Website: bh-photo
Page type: receipt
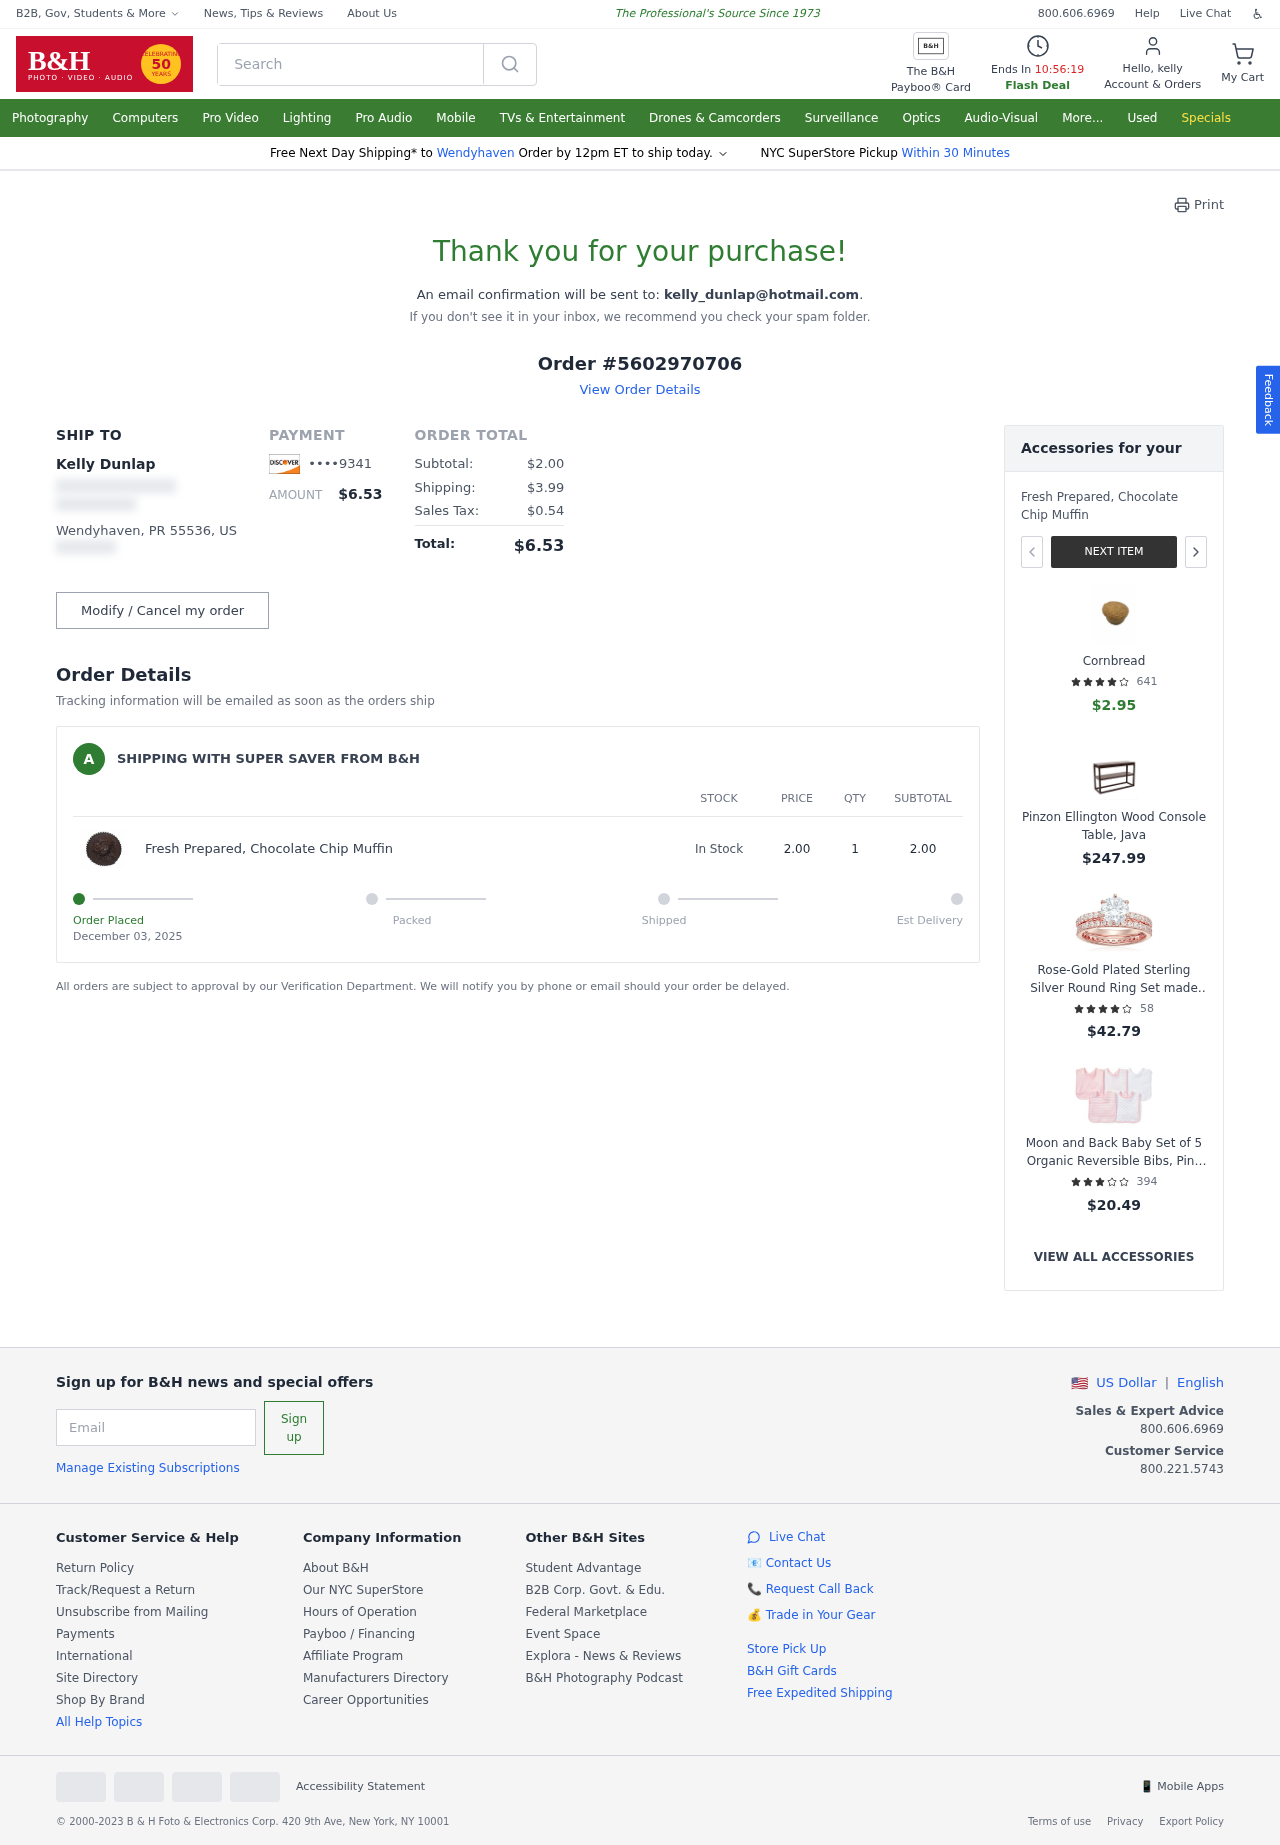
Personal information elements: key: PII_CARD_LAST4
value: ••••9341
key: PII_CITY
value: Wendyhaven
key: PII_EMAIL
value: kelly_dunlap@hotmail.com
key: PII_FIRSTNAME
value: kelly
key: PII_FULLNAME
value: Kelly Dunlap
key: PII_CITY_STATE_ZIP
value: Wendyhaven, PR 55536
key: PII_COUNTRY_CODE
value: US
Product elements: key: PRODUCT1_NAME
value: Fresh Prepared, Chocolate Chip Muffin
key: PRODUCT1_PRICE
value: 2
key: PRODUCT1_QUANTITY
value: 1
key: PRODUCT2_NAME
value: Cornbread
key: PRODUCT2_NUM_RATINGS
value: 641
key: PRODUCT2_PRICE
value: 2.95
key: PRODUCT2_RATING
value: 4.1
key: PRODUCT3_NAME
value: Pinzon Ellington Wood Console Table, Java
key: PRODUCT3_PRICE
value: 247.99
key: PRODUCT4_NAME
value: Rose-Gold Plated Sterling Silver Round Ring Set made with Swarovski Zirconia (1 Carat Center Stone),
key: PRODUCT4_NUM_RATINGS
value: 58
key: PRODUCT4_PRICE
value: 42.79
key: PRODUCT4_RATING
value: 4.5
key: PRODUCT5_NAME
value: Moon and Back Baby Set of 5 Organic Reversible Bibs, Pink Blush, One Size
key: PRODUCT5_NUM_RATINGS
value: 394
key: PRODUCT5_PRICE
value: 20.49
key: PRODUCT5_RATING
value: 3.8
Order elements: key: ORDER_ID
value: Order #5602970706
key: ORDER_TOTAL
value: $6.53
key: ORDER_SUBTOTAL
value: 2.00
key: ORDER_SUBTOTAL
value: $2.00
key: ORDER_SHIPPING_COST
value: $3.99
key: ORDER_TAX
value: $0.54
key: ORDER_DATE
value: December 03, 2025
Search elements: key: HEADER_SEARCH
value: Search